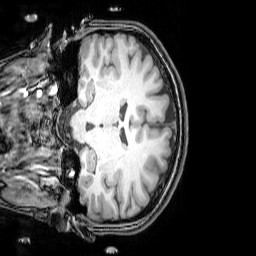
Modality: T1w
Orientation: coronal
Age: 24
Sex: female
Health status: healthy
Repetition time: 0.081 s
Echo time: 0.037 s